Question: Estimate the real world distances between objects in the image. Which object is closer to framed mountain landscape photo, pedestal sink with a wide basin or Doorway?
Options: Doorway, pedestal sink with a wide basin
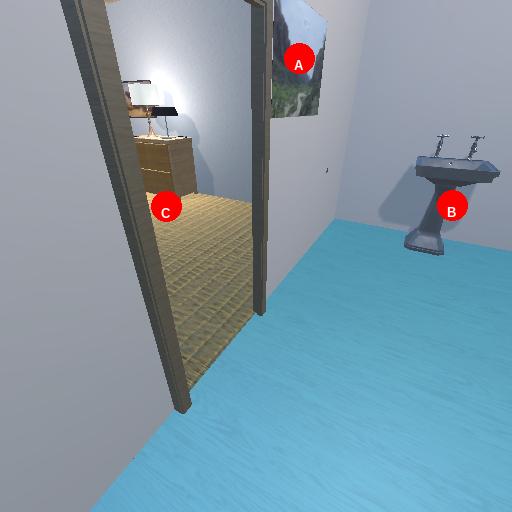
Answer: Doorway